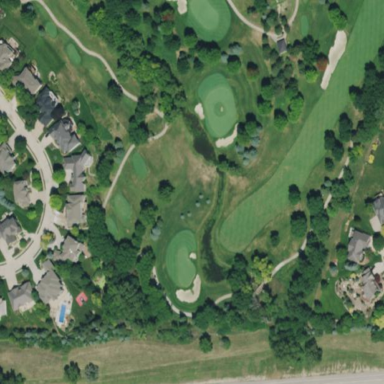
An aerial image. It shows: Golf fairway in the image.